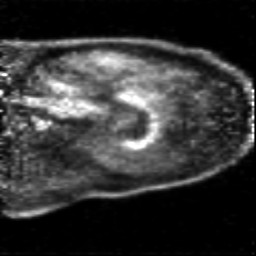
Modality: PET
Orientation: sagittal
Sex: male
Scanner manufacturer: siemens